Interaction volume radius: 5 \u00c5
Interaction volume height: 15 \u00c5
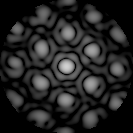
Disorder parameter: 0.2885